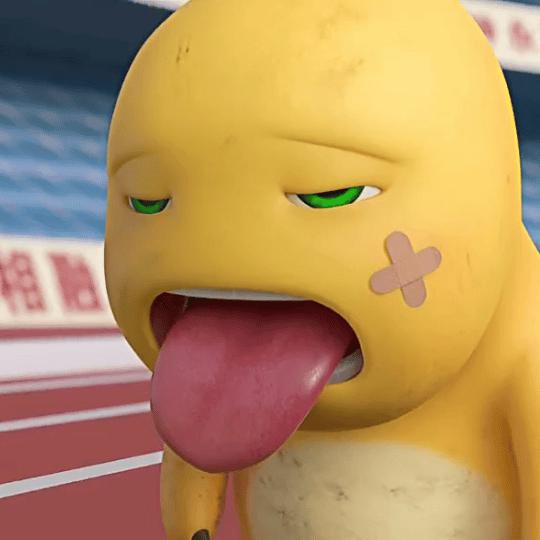
Label: nailong